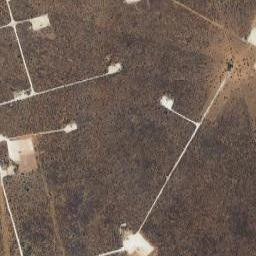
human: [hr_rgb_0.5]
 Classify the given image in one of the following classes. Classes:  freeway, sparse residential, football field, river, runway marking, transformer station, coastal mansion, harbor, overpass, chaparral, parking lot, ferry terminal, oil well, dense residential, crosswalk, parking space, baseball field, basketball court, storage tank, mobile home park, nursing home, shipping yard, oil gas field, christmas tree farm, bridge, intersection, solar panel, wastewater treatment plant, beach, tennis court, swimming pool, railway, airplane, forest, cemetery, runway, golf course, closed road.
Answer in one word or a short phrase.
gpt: oil gas field